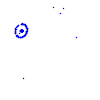
Particle: proton